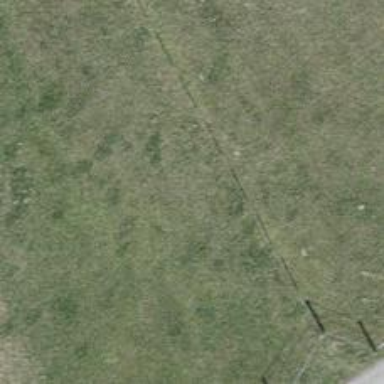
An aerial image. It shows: Fence is in the image.